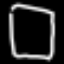
Label: square